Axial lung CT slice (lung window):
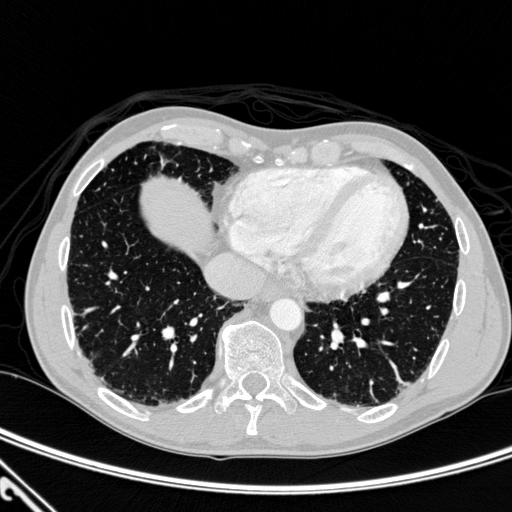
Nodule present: no